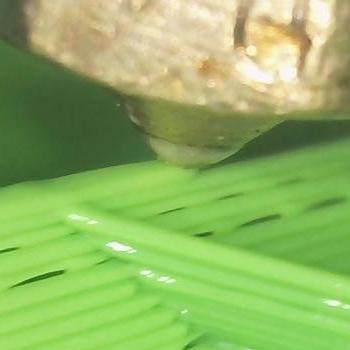
Flow rate: 224%